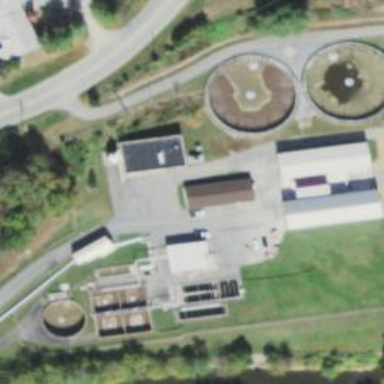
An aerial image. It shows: View of wastewater plant.